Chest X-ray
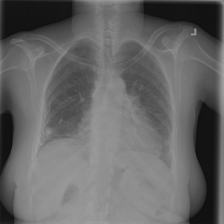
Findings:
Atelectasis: negative
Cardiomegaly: negative
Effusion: negative
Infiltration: negative
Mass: negative
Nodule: positive
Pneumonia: negative
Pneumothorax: negative
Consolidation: negative
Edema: negative
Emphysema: negative
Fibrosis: positive
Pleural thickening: negative
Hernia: negative